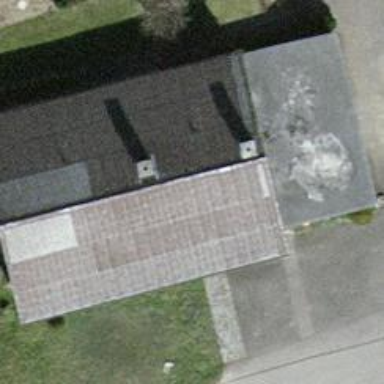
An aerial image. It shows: Building with tiled roof.